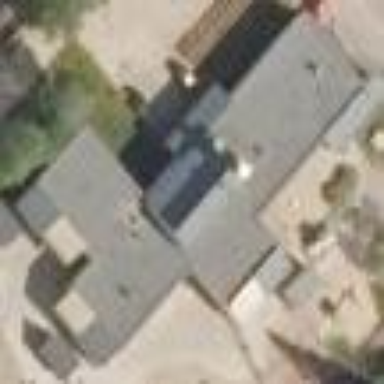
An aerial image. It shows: Kindergarten building.